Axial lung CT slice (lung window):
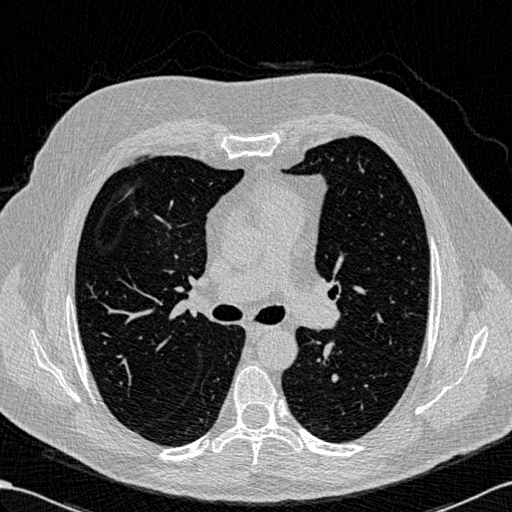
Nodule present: no